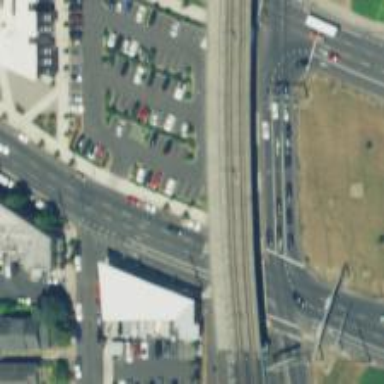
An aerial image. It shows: Bridge for light rail electrified with contact line.